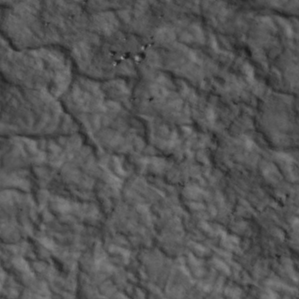
Label: non_frost